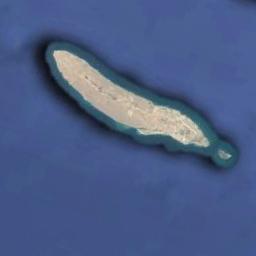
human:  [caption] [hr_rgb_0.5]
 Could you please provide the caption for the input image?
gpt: The island is surrounded by water .

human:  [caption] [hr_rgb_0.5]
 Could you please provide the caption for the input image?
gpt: The island looks like a banana .

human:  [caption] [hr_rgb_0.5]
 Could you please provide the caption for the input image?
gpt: The island without vegetation is surrounded by light blue waters .

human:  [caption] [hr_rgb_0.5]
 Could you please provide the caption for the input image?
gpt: The long strip of yellow earth is surrounded by blue sea water .

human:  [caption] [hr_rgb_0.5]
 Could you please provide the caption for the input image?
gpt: The yellow and green island is surrounded by blue water .